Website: macys
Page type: cross-sells
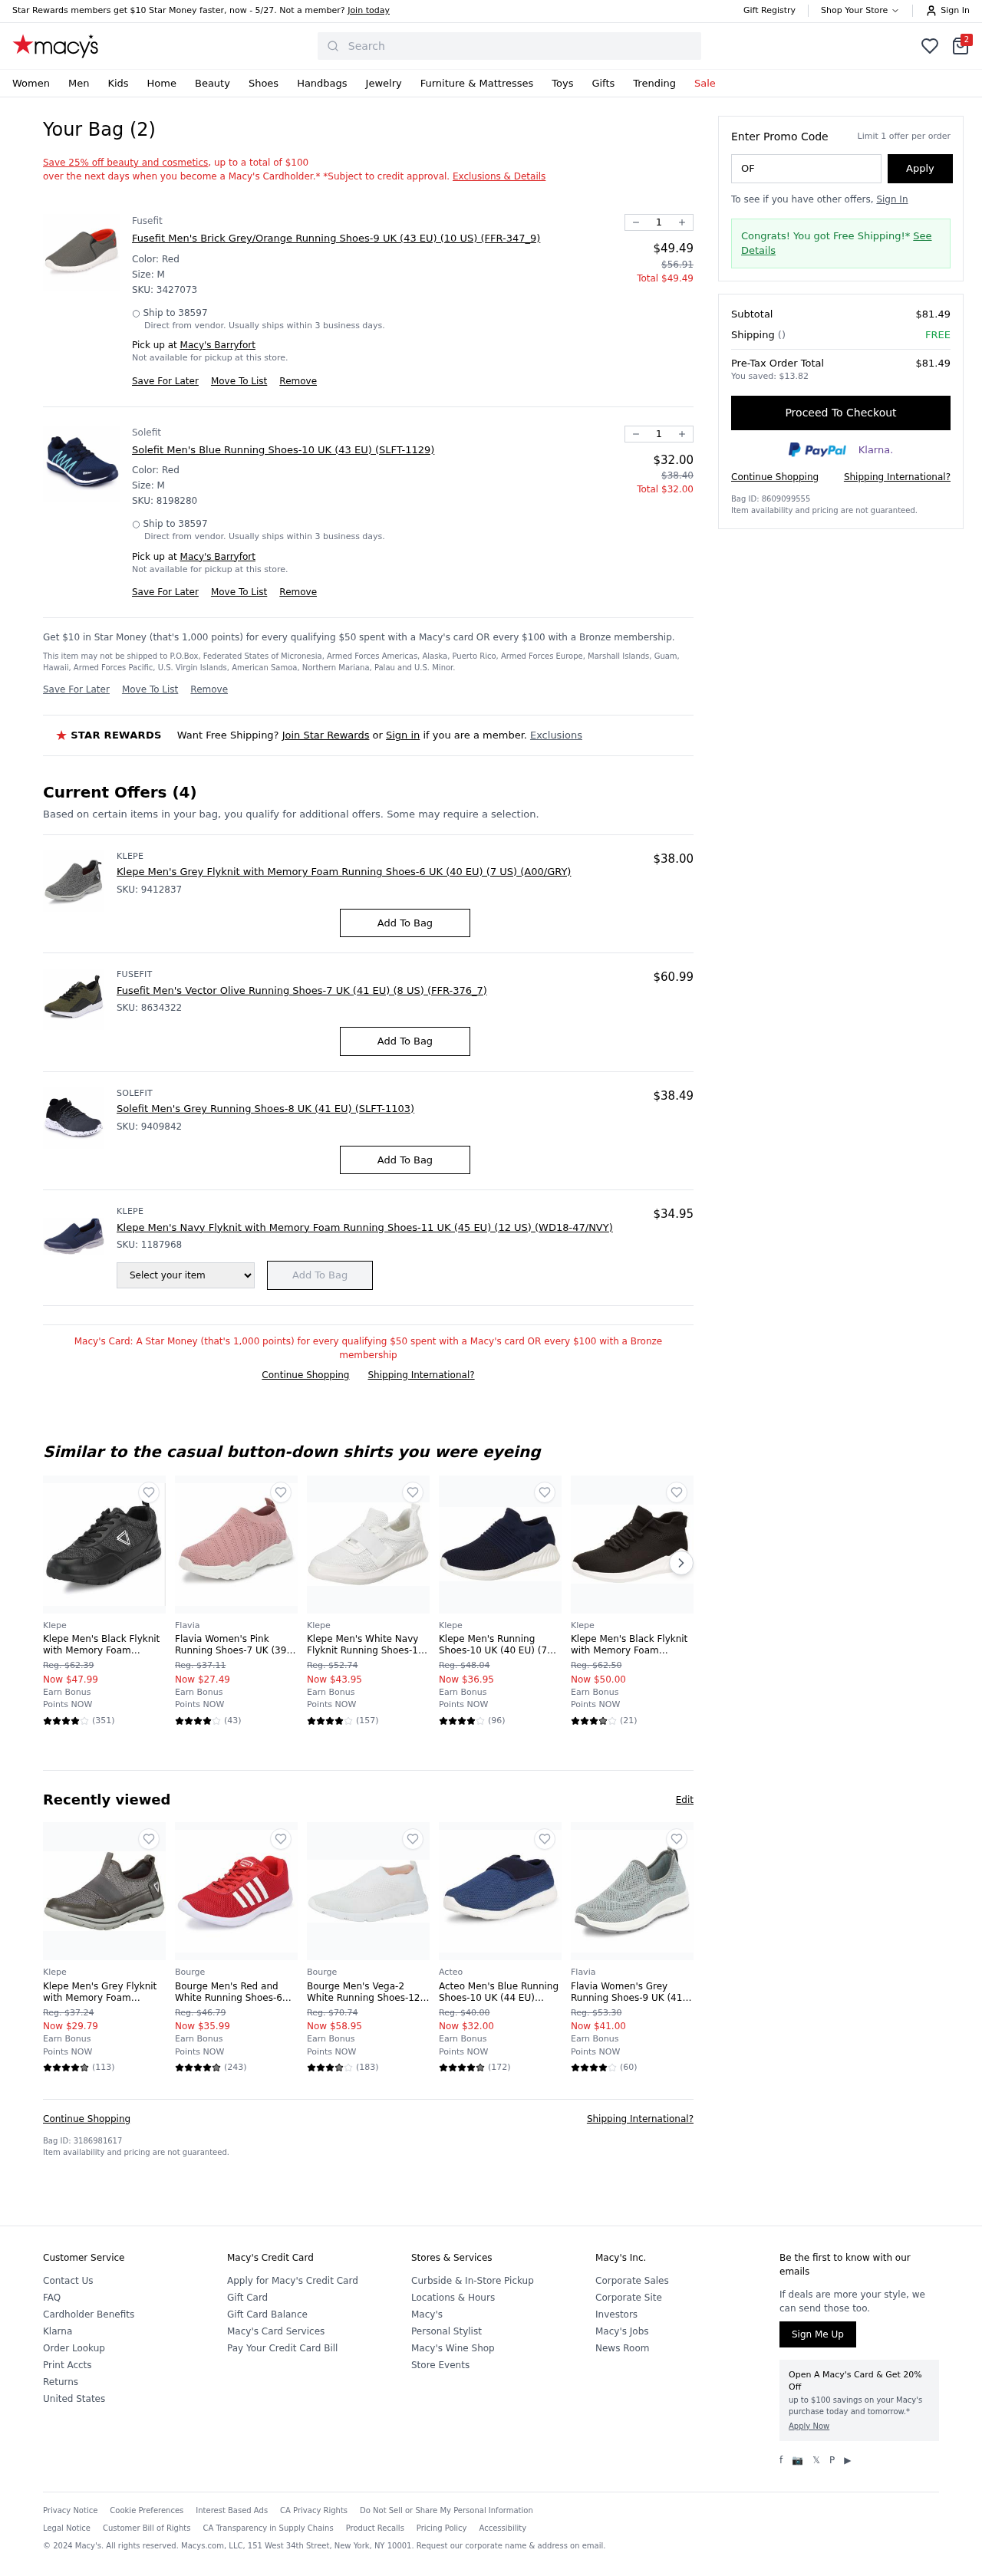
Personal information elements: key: PII_CITY
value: Barryfort
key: PII_POSTCODE
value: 38597
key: PII_PROMO_CODE
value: OFF10
Product elements: key: PRODUCT10_BRAND
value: Klepe
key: PRODUCT10_NAME
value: Klepe Men's Grey Flyknit with Memory Foam Running Shoes-7 UK (41 EU) (8 US) (BX020/GRY)
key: PRODUCT10_NUM_RATINGS
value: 113
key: PRODUCT10_PRICE
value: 29.79
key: PRODUCT10_RATING
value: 4.7
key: PRODUCT11_BRAND
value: Bourge
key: PRODUCT11_NAME
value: Bourge Men's Red and White Running Shoes-6 UK (40 EU) (7 US) (Reef-35)
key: PRODUCT11_NUM_RATINGS
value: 243
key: PRODUCT11_PRICE
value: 35.99
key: PRODUCT11_RATING
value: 4.6
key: PRODUCT12_BRAND
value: Bourge
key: PRODUCT12_NAME
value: Bourge Men's Vega-2 White Running Shoes-12 UK (46 EU) (13 US) (Vega-2-12)
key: PRODUCT12_NUM_RATINGS
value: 183
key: PRODUCT12_PRICE
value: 58.95
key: PRODUCT12_RATING
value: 3.5
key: PRODUCT13_BRAND
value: Acteo
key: PRODUCT13_NAME
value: Acteo Men's Blue Running Shoes-10 UK (44 EU) (AC1039-Blue)
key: PRODUCT13_NUM_RATINGS
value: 172
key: PRODUCT13_PRICE
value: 32
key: PRODUCT13_RATING
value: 4.9
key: PRODUCT14_BRAND
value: Flavia
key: PRODUCT14_NAME
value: Flavia Women's Grey Running Shoes-9 UK (41 EU) (10 US) (FKT/SP021/GRY)
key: PRODUCT14_NUM_RATINGS
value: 60
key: PRODUCT14_PRICE
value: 41
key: PRODUCT14_RATING
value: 4
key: PRODUCT15_BRAND
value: Klepe
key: PRODUCT15_NAME
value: Klepe Men's Grey Flyknit with Memory Foam Running Shoes-6 UK (40 EU) (7 US) (A00/GRY)
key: PRODUCT15_PRICE
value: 38
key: PRODUCT16_BRAND
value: Solefit
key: PRODUCT16_NAME
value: Solefit Men's Grey Running Shoes-8 UK (41 EU) (SLFT-1103)
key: PRODUCT16_PRICE
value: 38.49
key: PRODUCT1_BRAND
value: Fusefit
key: PRODUCT1_NAME
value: Fusefit Men's Brick Grey/Orange Running Shoes-9 UK (43 EU) (10 US) (FFR-347_9)
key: PRODUCT1_PRICE
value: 49.49
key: PRODUCT1_QUANTITY
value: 1
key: PRODUCT2_BRAND
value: Solefit
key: PRODUCT2_NAME
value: Solefit Men's Blue Running Shoes-10 UK (43 EU) (SLFT-1129)
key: PRODUCT2_PRICE
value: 32
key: PRODUCT2_QUANTITY
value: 1
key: PRODUCT3_BRAND
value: Fusefit
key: PRODUCT3_NAME
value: Fusefit Men's Vector Olive Running Shoes-7 UK (41 EU) (8 US) (FFR-376_7)
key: PRODUCT3_PRICE
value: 60.99
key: PRODUCT4_BRAND
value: Klepe
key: PRODUCT4_NAME
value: Klepe Men's Navy Flyknit with Memory Foam Running Shoes-11 UK (45 EU) (12 US) (WD18-47/NVY)
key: PRODUCT4_PRICE
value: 34.95
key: PRODUCT5_BRAND
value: Klepe
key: PRODUCT5_NAME
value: Klepe Men's Black Flyknit with Memory Foam Running Shoes-7 UK (41 EU) (8 US) (CS1-046/BLK)
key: PRODUCT5_NUM_RATINGS
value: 351
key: PRODUCT5_PRICE
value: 47.99
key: PRODUCT5_RATING
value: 4.1
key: PRODUCT6_BRAND
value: Flavia
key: PRODUCT6_NAME
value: Flavia Women's Pink Running Shoes-7 UK (39 EU) (8 US) (FKT/FB-06/PNK)
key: PRODUCT6_NUM_RATINGS
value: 43
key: PRODUCT6_PRICE
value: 27.49
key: PRODUCT6_RATING
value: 4.4
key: PRODUCT7_BRAND
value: Klepe
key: PRODUCT7_NAME
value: Klepe Men's White Navy Flyknit Running Shoes-10 UK (44 EU) (11 US) (KP79/WHTNVY)
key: PRODUCT7_NUM_RATINGS
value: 157
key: PRODUCT7_PRICE
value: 43.95
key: PRODUCT7_RATING
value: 4.3
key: PRODUCT8_BRAND
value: Klepe
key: PRODUCT8_NAME
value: Klepe Men's Running Shoes-10 UK (40 EU) (7 US) (KP0361/NVY)
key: PRODUCT8_NUM_RATINGS
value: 96
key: PRODUCT8_PRICE
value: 36.95
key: PRODUCT8_RATING
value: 4.2
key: PRODUCT9_BRAND
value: Klepe
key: PRODUCT9_NAME
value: Klepe Men's Black Flyknit with Memory Foam Running Shoes-6 UK (40 EU) (7 US) (KP0331/BLK)
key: PRODUCT9_NUM_RATINGS
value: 21
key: PRODUCT9_PRICE
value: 50
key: PRODUCT9_RATING
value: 3.9
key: PRODUCT1_SKU
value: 3427073
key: PRODUCT1_ORIGINAL_PRICE
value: $56.91
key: PRODUCT1_TOTAL
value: $49.49
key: PRODUCT2_SKU
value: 8198280
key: PRODUCT2_ORIGINAL_PRICE
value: $38.40
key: PRODUCT2_TOTAL
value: $32.00
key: PRODUCT15_SKU
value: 9412837
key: PRODUCT3_SKU
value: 8634322
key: PRODUCT16_SKU
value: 9409842
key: PRODUCT4_SKU
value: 1187968
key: PRODUCT5_ORIGINAL_PRICE
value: Reg. $62.39
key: PRODUCT6_ORIGINAL_PRICE
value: Reg. $37.11
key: PRODUCT7_ORIGINAL_PRICE
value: Reg. $52.74
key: PRODUCT8_ORIGINAL_PRICE
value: Reg. $48.04
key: PRODUCT9_ORIGINAL_PRICE
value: Reg. $62.50
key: PRODUCT10_ORIGINAL_PRICE
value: Reg. $37.24
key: PRODUCT11_ORIGINAL_PRICE
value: Reg. $46.79
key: PRODUCT12_ORIGINAL_PRICE
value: Reg. $70.74
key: PRODUCT13_ORIGINAL_PRICE
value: Reg. $40.00
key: PRODUCT14_ORIGINAL_PRICE
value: Reg. $53.30
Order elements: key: ORDER_NUM_ITEMS
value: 2
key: ORDER_SUBTOTAL
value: $81.49
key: ORDER_TOTAL
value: $81.49
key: ORDER_SAVINGS
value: $13.82
Search elements: key: HEADER_SEARCH
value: Search